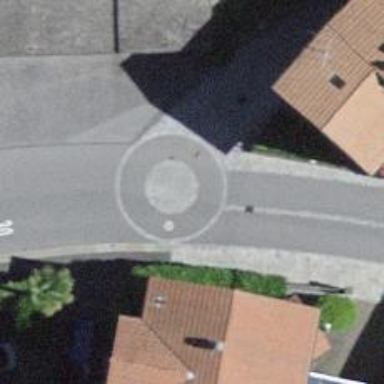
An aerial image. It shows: Alleyway designated as service road.